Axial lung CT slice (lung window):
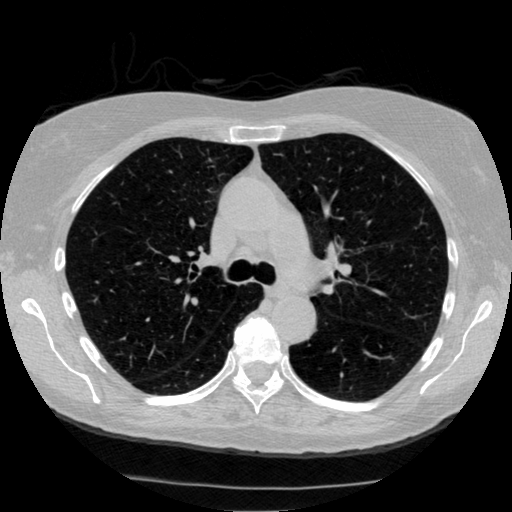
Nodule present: no